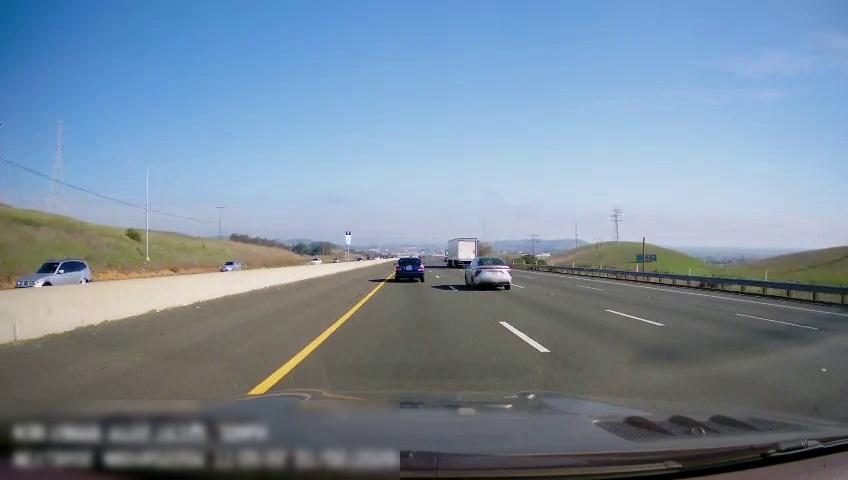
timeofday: Day
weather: Sunny
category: Drivable Space
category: Vehicles | Other LV
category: Vehicles | Car
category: Vehicles | Car
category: Vehicles | SUV
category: Vehicles | Car
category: Vehicles | SUV
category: Lanes | Current Lane
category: Lanes | Current Lane
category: Lanes | Alternate Lane
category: Lanes | Alternate Lane
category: Lanes | Alternate Lane
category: Traffic | Signs